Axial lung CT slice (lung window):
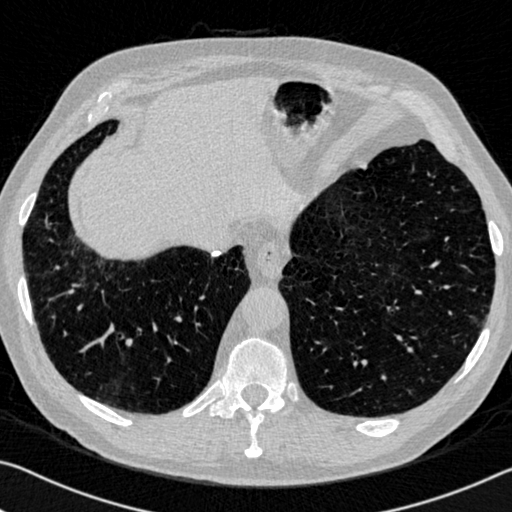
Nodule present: no